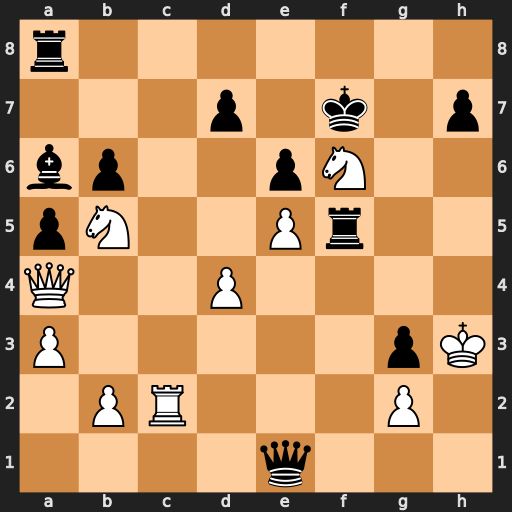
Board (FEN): r7/3p1k1p/bp2pN2/pN2Pr2/Q2P4/P5pK/1PR3P1/4q3
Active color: w
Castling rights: -
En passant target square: -
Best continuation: Nd6+ Kg6 Nxf5 exf5 Qxd7